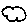
Label: cloud